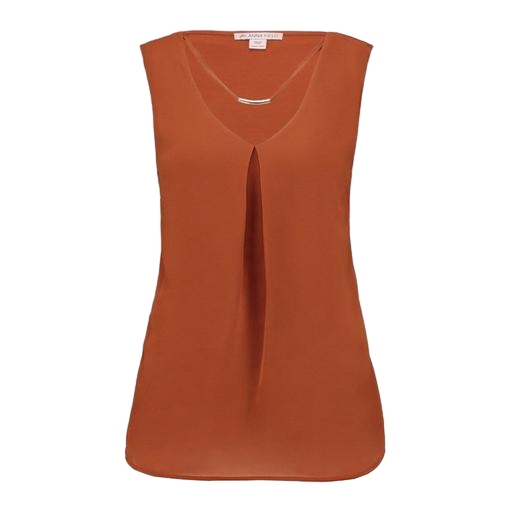
burnt orange top, multicolor vero moda rust high neck blouse, orange tank top, white background